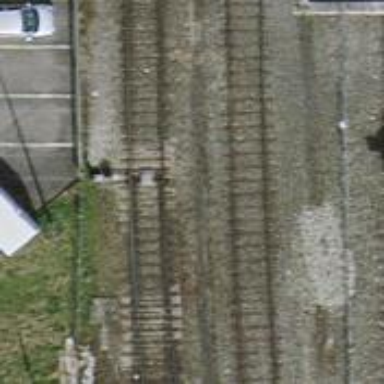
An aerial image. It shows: Siding railway track with one set of rails.